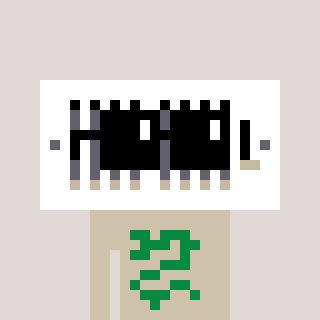
a pixel art character with square black sunglasses, a vent-shaped head and a bege-colored body on a warm background